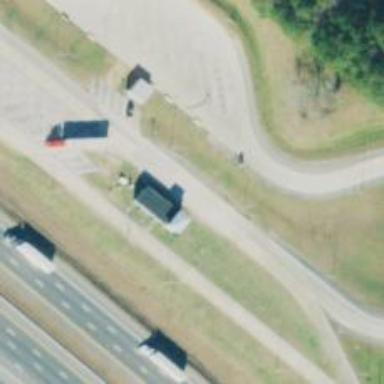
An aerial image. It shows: Weighbridge facility.